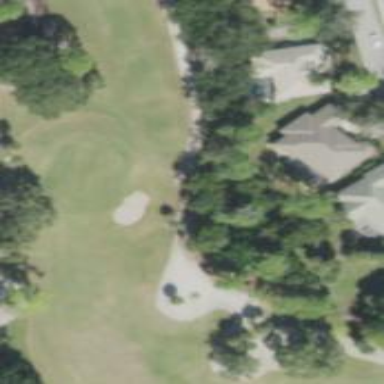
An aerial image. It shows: Path for golf carts.